Field crop: maize
Growth stage: 2
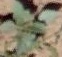
Species: datura